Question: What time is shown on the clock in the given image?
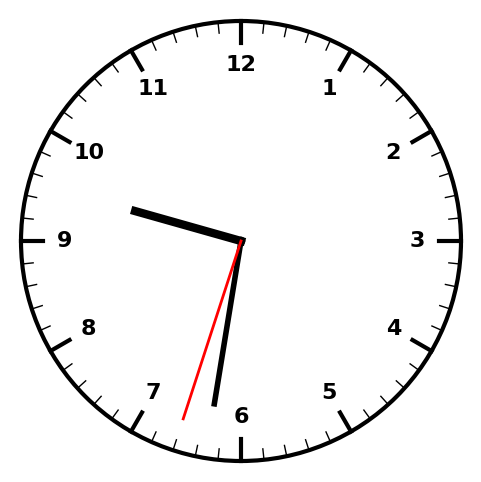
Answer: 09:31:33